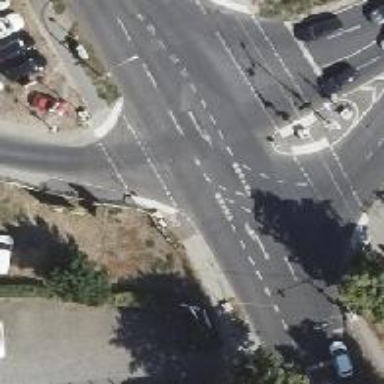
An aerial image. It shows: Crossing with traffic signals.